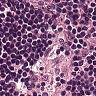
Metastatic tissue present: no